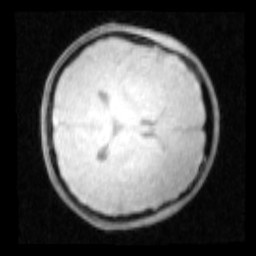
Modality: PDw
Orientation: axial
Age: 17
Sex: male
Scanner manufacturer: siemens
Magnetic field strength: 3 T
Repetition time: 0.25 s
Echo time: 0.00103 s